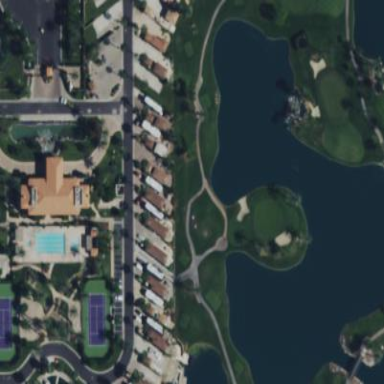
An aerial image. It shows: Golf course.